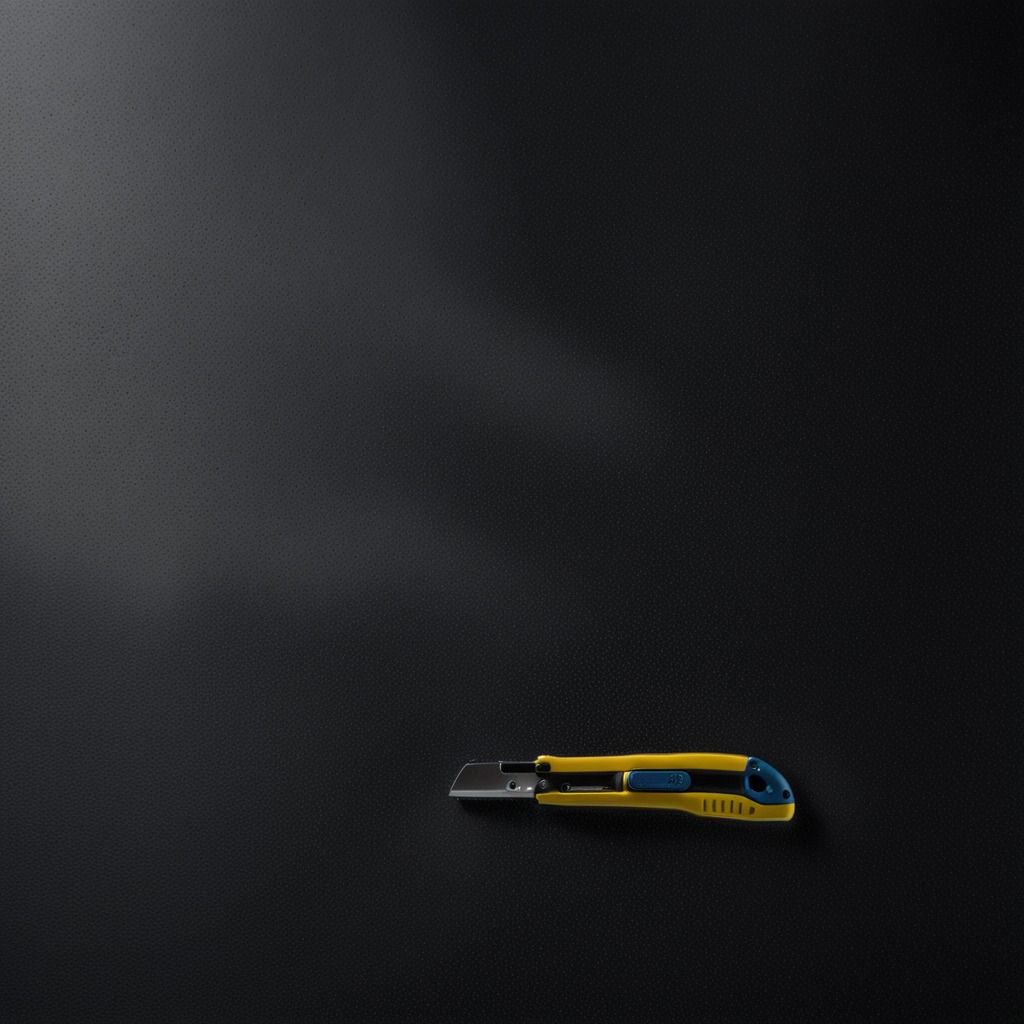
A utility knife lying on a clean granite tabletop covered with a black rubber mat inside a workshop at night dim ambient light soft shadows worn but beneath the mat